Interaction volume radius: 5 \u00c5
Interaction volume height: 20 \u00c5
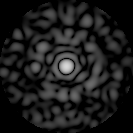
Disorder parameter: 0.887